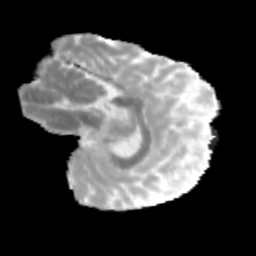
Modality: MD
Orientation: sagittal
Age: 12
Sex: male
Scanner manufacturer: siemens
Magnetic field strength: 3 T
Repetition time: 3.8 s
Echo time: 0.07 s